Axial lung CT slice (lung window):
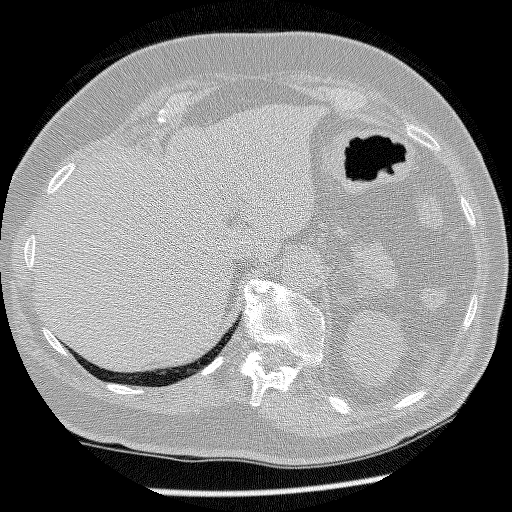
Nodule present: no